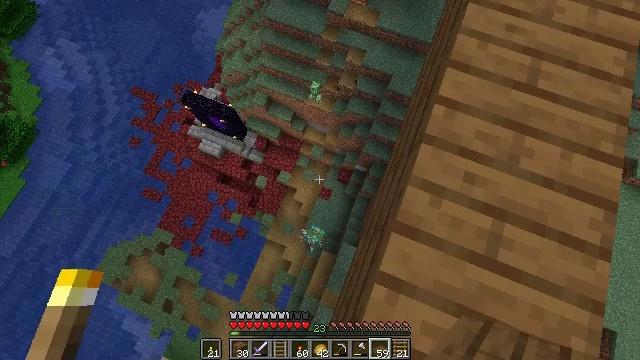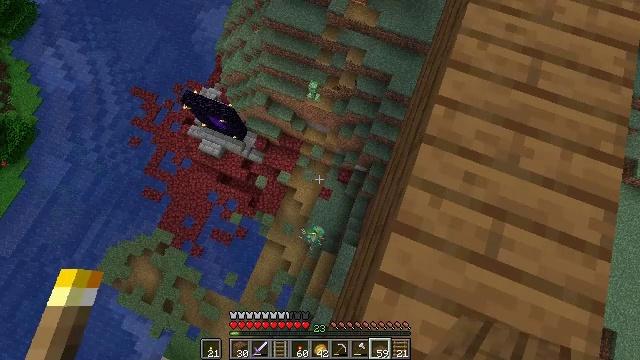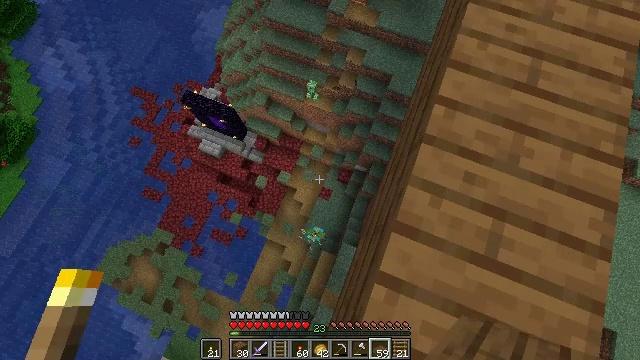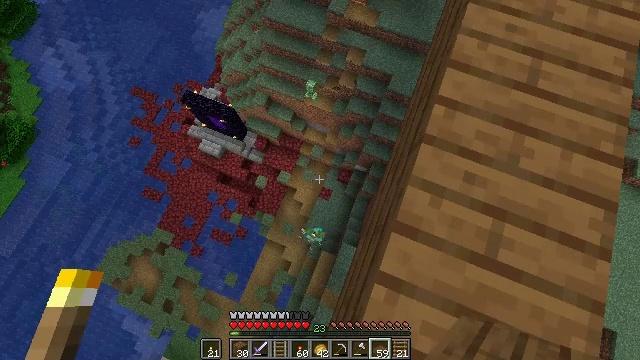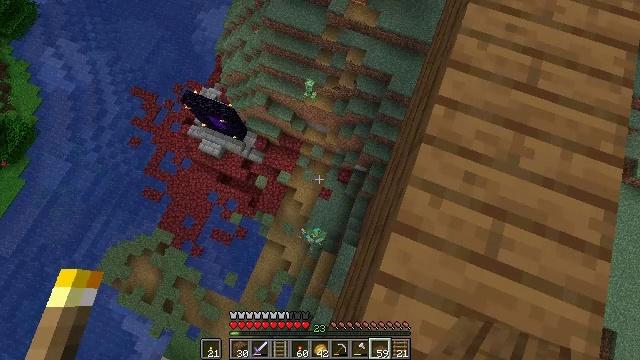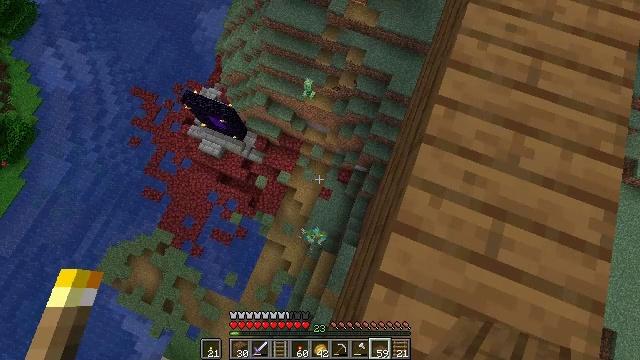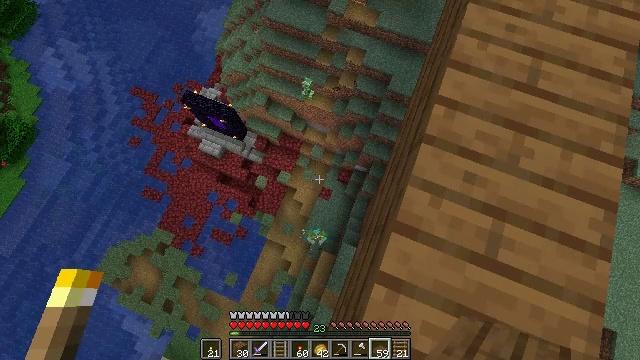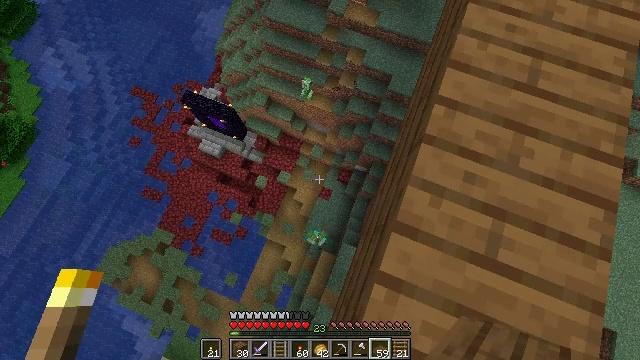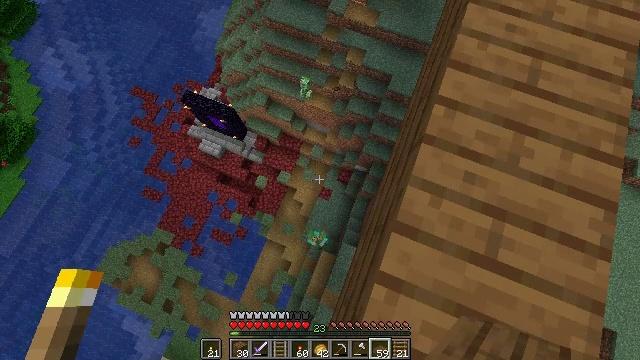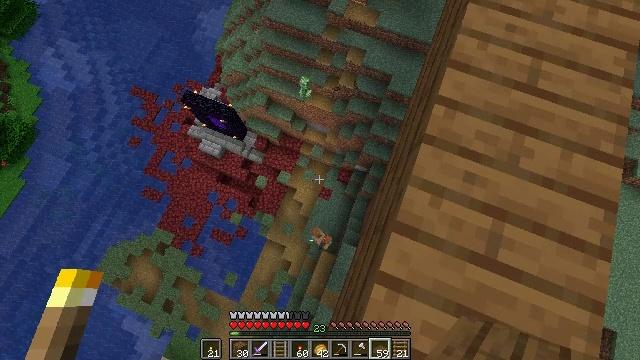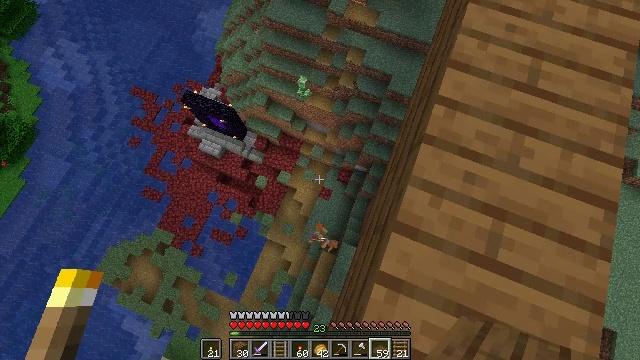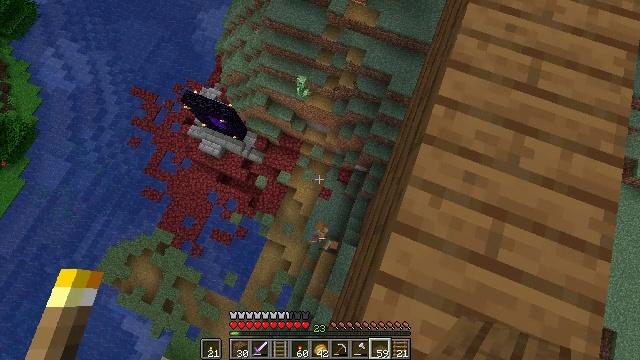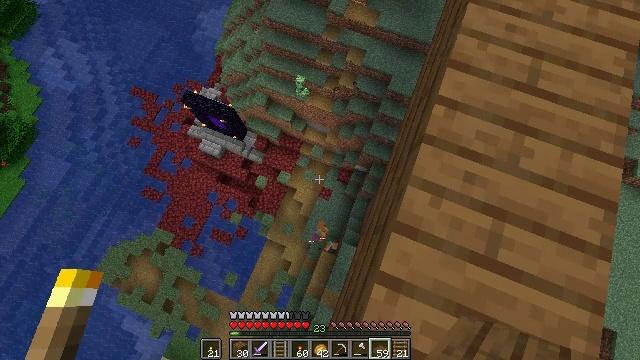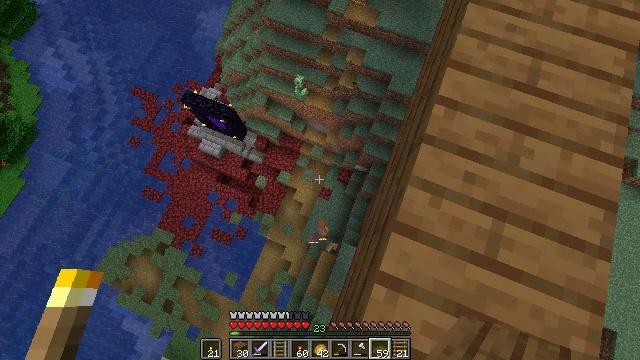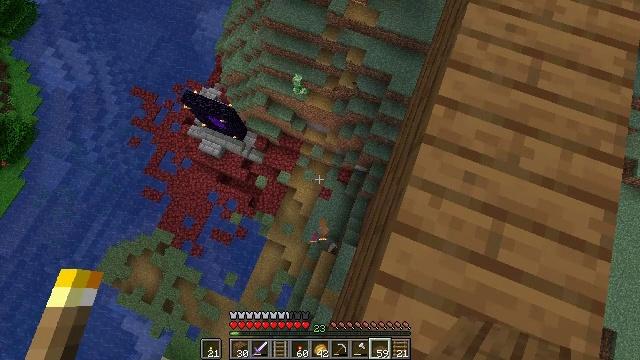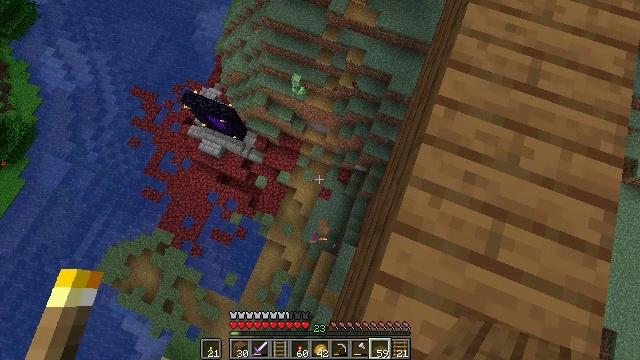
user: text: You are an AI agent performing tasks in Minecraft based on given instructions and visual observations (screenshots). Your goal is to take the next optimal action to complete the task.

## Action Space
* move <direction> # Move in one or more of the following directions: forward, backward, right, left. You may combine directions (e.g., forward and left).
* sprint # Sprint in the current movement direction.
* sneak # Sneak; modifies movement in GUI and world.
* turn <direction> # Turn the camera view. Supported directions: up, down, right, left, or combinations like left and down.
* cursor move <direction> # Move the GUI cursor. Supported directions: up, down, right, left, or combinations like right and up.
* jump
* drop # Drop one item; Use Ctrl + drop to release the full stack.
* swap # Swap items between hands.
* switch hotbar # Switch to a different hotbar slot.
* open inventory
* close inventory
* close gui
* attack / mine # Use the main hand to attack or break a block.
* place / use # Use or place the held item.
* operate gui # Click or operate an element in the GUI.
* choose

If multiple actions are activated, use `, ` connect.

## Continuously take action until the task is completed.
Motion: motion action
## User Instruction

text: Mine the rail.
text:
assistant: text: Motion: sneak
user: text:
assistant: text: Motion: sneak
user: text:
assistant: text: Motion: sneak
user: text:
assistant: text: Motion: sneak
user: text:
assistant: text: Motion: sneak
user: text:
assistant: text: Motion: sneak
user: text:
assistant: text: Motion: sneak
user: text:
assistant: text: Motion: sneak
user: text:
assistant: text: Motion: sneak
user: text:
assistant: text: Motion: sneak
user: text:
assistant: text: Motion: sneak
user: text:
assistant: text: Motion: sneak
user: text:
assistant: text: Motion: sneak
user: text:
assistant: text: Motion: sneak
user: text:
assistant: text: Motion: sneak
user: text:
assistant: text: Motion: sneak
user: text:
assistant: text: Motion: sneak
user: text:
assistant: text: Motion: sneak
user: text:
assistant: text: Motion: sneak
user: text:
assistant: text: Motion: sneak
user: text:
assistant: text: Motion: sneak
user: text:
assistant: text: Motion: sneak
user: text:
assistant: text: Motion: sneak
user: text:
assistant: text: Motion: sneak
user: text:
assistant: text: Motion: sneak
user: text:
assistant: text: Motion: sneak
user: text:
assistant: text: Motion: sneak
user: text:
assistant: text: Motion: sneak
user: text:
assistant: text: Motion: sneak
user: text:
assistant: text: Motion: sneak